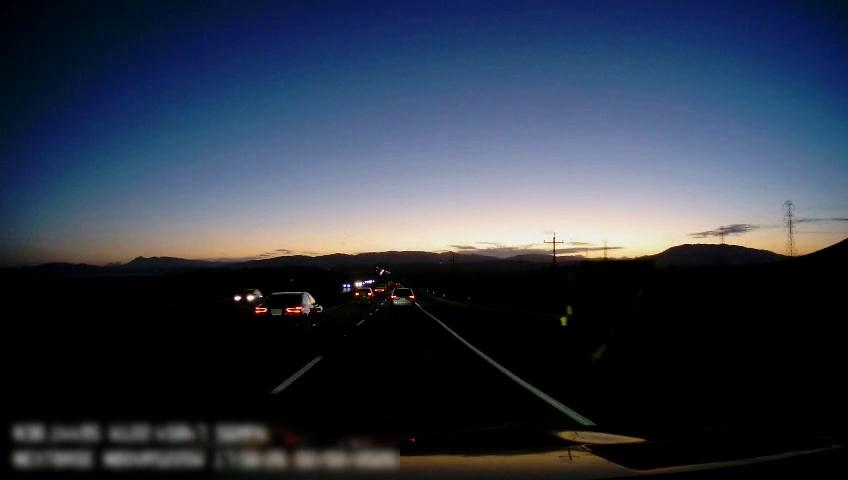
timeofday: Dusk/Dawn/Twilight
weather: Sunny
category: Drivable Space
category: Vehicles | Car
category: Vehicles | Car
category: Vehicles | Car
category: Vehicles | SUV
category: Vehicles | SUV
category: Vehicles | Car
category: Lanes | Alternate Lane
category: Lanes | Current Lane
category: Lanes | Current Lane